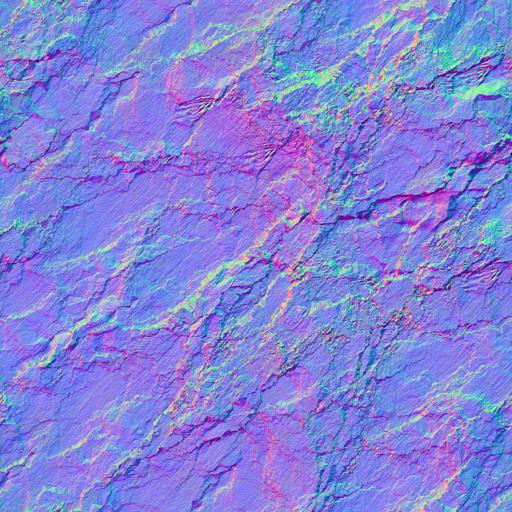
cliff desert orange red rock stone